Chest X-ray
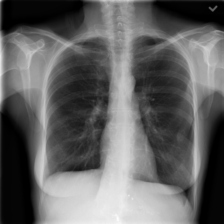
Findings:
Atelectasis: negative
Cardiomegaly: negative
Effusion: negative
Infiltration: negative
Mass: negative
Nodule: negative
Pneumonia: negative
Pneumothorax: negative
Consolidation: negative
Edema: negative
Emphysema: negative
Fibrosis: negative
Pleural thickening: negative
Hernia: negative